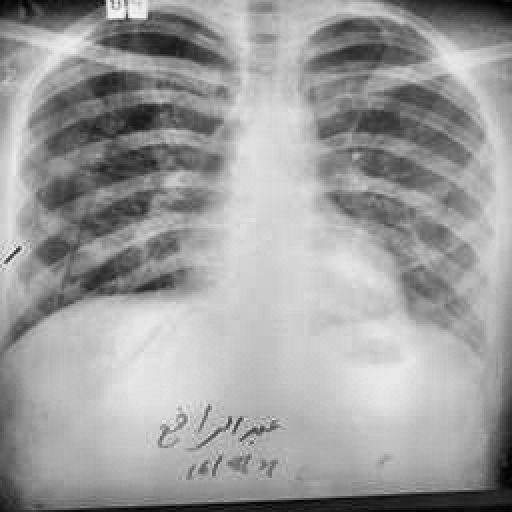
Finding: TUBERCULOSIS